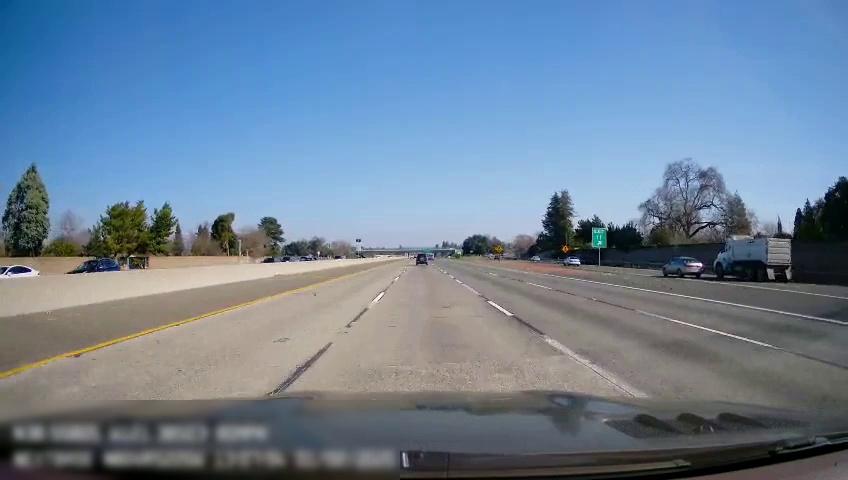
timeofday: Day
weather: Sunny
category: Drivable Space
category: Vehicles | Other LV
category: Vehicles | SUV
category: Vehicles | Car
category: Vehicles | SUV
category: Vehicles | Car
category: Vehicles | Car
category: Vehicles | Car
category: Lanes | Current Lane
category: Lanes | Alternate Lane
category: Lanes | Alternate Lane
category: Lanes | Alternate Lane
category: Lanes | Alternate Lane
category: Lanes | Alternate Lane
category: Traffic | Signs